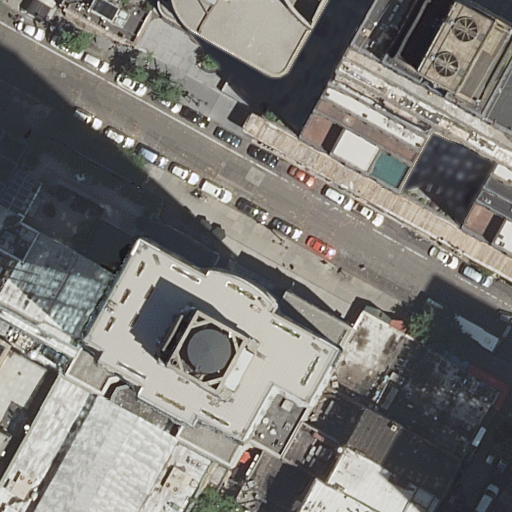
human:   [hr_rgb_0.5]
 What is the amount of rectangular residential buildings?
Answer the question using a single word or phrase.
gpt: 7

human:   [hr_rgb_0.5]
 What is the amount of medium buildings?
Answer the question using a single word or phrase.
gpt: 4

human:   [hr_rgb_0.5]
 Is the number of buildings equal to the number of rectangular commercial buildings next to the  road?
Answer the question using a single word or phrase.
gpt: no

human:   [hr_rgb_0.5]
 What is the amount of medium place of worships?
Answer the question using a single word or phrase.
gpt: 0

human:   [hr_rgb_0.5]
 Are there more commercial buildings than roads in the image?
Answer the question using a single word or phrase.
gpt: no

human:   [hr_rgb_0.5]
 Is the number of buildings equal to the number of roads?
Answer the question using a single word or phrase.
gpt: no

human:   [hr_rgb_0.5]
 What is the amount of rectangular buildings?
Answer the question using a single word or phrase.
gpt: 8

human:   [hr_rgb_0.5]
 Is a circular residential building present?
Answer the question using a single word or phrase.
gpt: no

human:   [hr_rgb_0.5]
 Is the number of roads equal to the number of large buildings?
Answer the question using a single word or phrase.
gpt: no

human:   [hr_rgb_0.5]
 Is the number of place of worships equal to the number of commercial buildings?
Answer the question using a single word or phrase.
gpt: no

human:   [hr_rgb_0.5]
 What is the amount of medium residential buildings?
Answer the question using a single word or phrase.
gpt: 4

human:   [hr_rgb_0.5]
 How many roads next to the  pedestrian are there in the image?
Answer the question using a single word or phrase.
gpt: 1

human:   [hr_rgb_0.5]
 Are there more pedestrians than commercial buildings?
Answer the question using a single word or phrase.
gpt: yes

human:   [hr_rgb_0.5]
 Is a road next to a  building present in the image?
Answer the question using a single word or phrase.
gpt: yes

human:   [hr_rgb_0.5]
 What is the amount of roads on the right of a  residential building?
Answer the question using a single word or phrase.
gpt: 1

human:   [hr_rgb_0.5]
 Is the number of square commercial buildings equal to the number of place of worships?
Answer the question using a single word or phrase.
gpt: no

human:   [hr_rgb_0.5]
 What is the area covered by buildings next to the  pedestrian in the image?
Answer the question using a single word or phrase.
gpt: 10979m2

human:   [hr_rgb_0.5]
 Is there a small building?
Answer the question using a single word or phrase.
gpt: yes

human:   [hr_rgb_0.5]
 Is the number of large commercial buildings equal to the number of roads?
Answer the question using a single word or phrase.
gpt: no

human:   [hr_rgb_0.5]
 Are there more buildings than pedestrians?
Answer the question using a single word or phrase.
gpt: yes

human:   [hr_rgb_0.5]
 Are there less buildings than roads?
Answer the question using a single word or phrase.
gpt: no

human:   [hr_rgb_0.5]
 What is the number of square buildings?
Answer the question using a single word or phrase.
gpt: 0

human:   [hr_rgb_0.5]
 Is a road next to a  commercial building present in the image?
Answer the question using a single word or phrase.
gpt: no

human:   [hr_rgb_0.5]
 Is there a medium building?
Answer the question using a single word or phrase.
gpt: yes

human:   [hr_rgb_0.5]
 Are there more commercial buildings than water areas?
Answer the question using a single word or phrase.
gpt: no

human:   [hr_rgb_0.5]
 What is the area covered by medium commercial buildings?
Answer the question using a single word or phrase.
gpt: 0m2

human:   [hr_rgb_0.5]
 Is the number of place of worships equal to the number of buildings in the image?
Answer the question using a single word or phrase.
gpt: no

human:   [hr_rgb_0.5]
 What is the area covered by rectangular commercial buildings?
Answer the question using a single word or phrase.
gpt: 0m2

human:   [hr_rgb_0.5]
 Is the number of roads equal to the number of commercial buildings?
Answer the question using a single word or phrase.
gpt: no

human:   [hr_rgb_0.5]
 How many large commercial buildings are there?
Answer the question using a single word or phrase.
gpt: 0

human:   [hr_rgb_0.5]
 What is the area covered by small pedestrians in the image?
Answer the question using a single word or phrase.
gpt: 0m2

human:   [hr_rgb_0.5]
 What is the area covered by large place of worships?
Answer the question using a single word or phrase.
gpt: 618m2

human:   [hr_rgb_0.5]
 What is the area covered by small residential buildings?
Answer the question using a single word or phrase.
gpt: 106m2

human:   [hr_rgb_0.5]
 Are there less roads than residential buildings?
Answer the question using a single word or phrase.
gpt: yes

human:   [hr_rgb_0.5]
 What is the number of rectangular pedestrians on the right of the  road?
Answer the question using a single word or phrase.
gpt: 0

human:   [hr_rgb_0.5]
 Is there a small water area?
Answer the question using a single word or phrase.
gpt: no